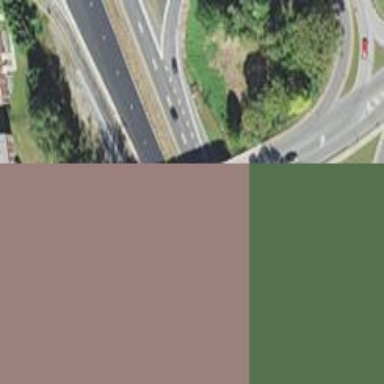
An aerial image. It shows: Motorway junction.